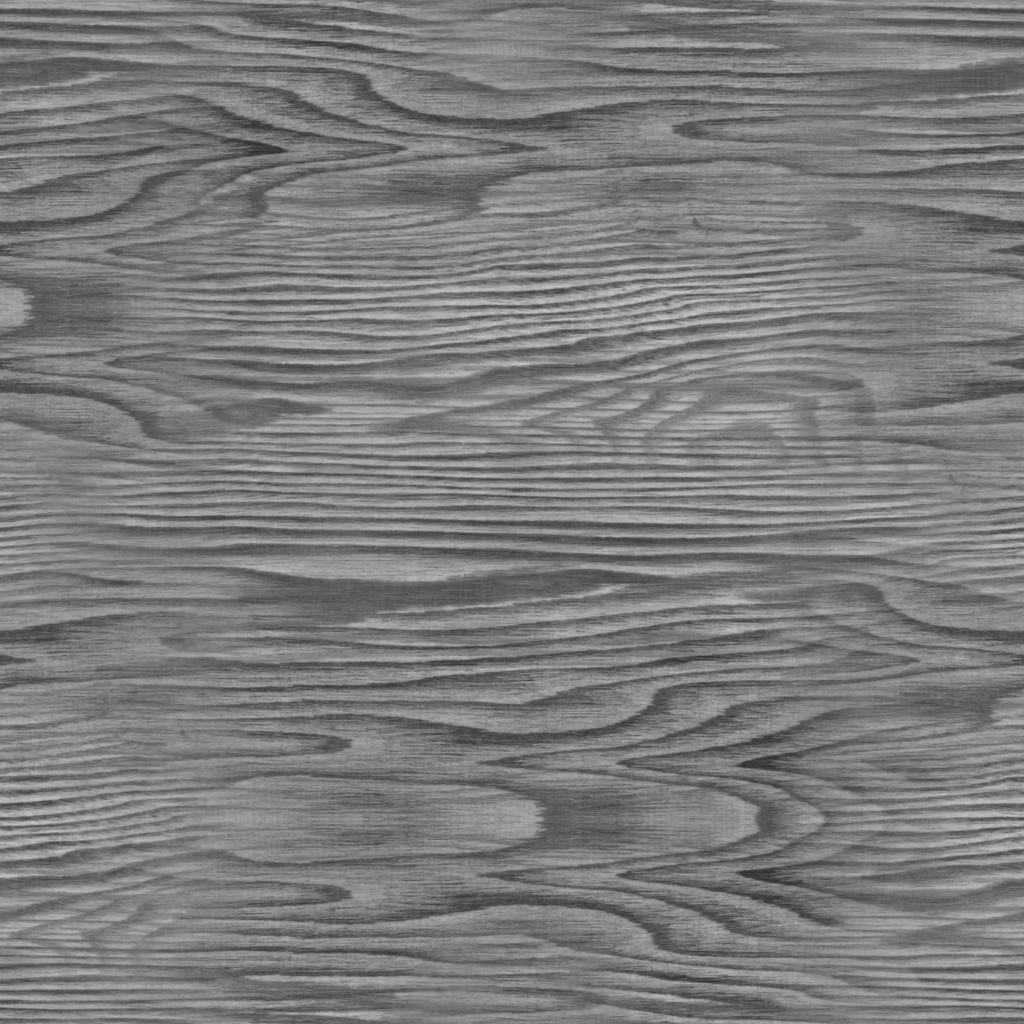
Texture map type: Displacement